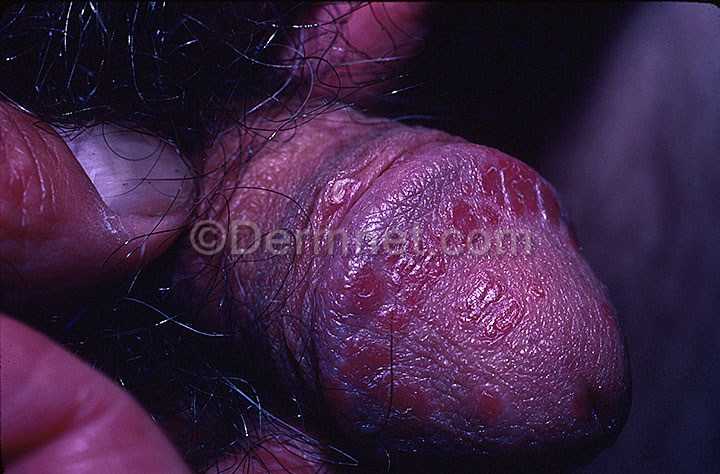
Disease: Psoriasis pictures Lichen Planus and related diseases